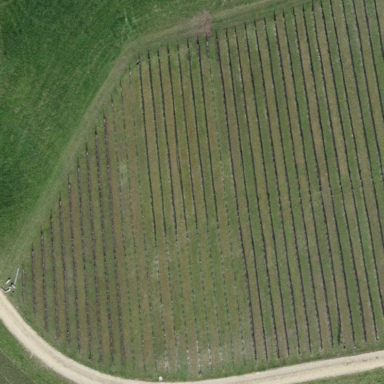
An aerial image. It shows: Vineyard with grape crops.